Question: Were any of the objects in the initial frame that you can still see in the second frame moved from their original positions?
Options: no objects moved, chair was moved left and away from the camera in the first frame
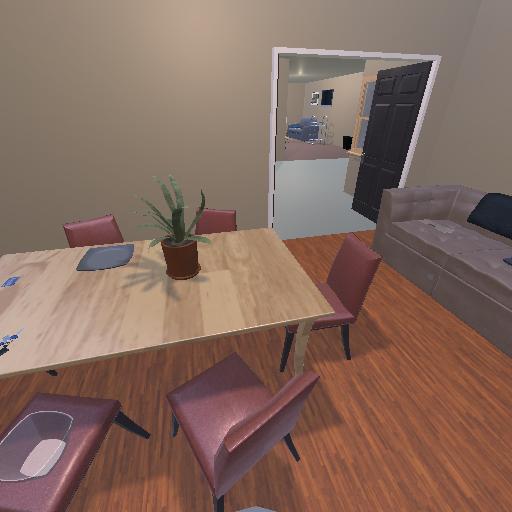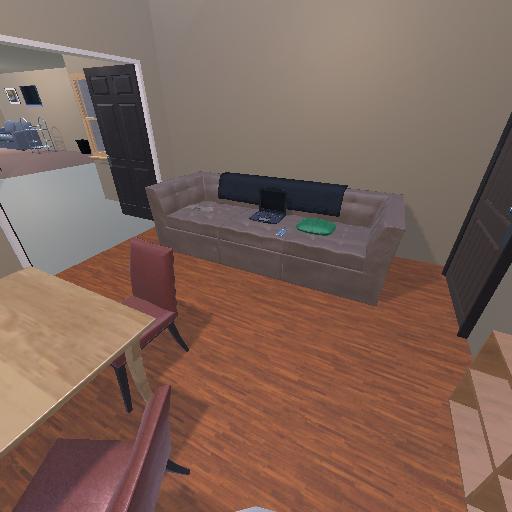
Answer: no objects moved